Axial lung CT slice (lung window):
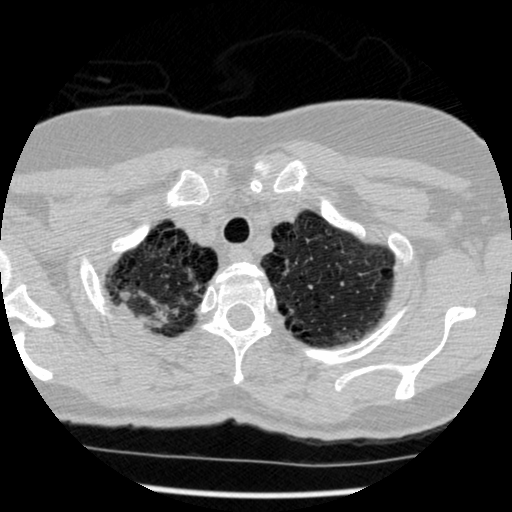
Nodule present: no